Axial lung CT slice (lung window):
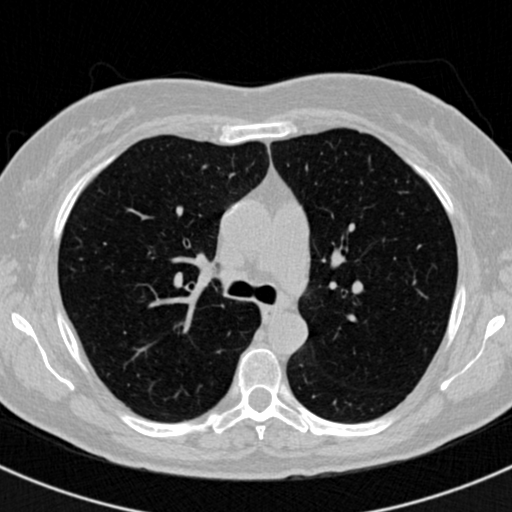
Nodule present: no